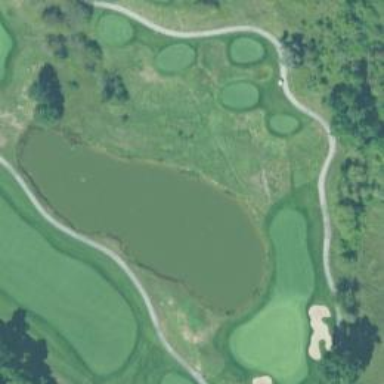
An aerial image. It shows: Scenic view of water hazard on golf course. The natural water feature adds beauty to the landscape.